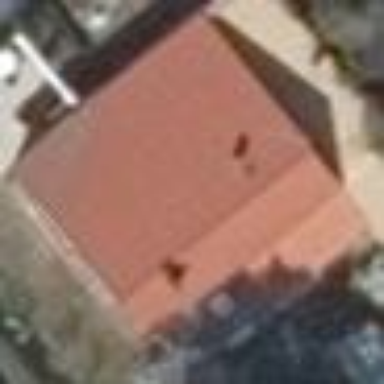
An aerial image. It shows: Detached building with gabled roof.